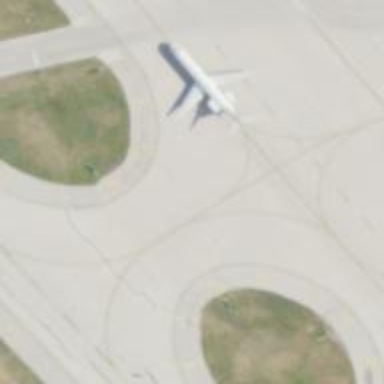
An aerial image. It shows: View of taxiway at the airport.